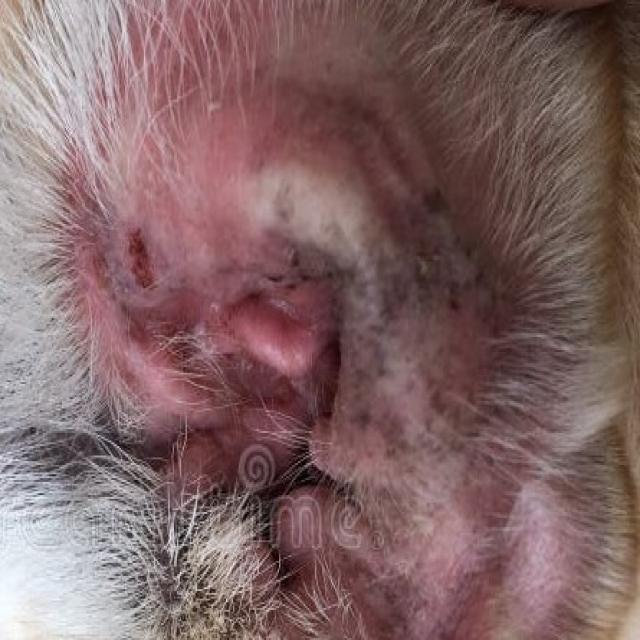
Canine fungal skin infection — characterized by alopecia, scaling, crusting, and circular lesions. Common agents include Malassezia and Candida species.